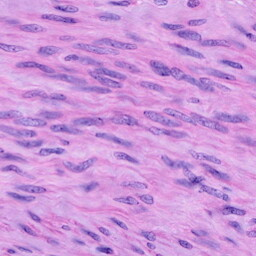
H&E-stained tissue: Cervix